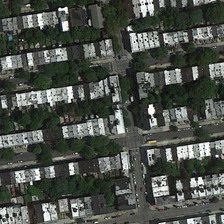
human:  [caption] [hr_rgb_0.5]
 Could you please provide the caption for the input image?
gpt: many buildings and green trees are in a dense residential area .

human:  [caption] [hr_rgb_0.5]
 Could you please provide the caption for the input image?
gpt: many buildings and green trees are in a dense residential area .

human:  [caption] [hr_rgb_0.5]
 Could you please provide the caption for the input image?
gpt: many buildings and green trees are in a dense residential area .

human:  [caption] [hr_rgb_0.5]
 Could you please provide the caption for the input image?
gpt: many buildings and green trees are in a dense residential area .

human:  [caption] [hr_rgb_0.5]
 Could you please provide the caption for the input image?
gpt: many buildings and green trees are in a dense residential area .